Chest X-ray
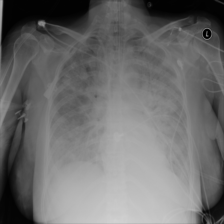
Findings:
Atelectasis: negative
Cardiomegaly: negative
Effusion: positive
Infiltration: negative
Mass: negative
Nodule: negative
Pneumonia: negative
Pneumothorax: negative
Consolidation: negative
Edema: positive
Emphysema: negative
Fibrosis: negative
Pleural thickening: negative
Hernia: negative